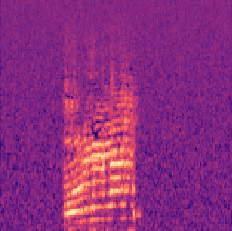
Sound class: Cow